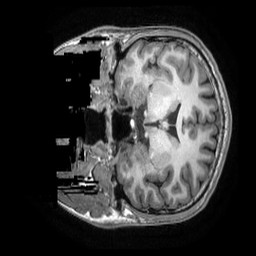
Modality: T1w
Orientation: coronal
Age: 28
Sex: male
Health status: healthy
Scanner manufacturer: ge